Interaction volume radius: 5 \u00c5
Interaction volume height: 25 \u00c5
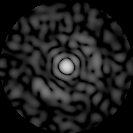
Disorder parameter: 0.8056